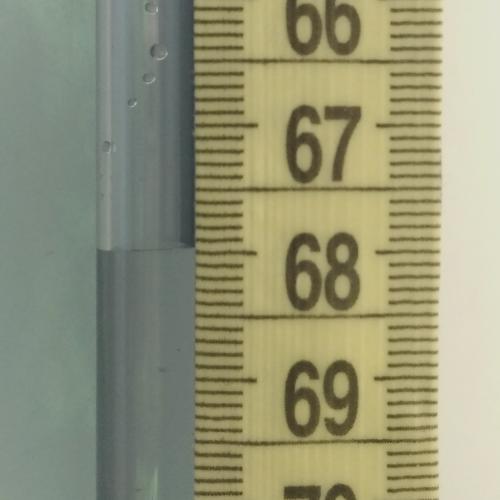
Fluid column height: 68.0 cm